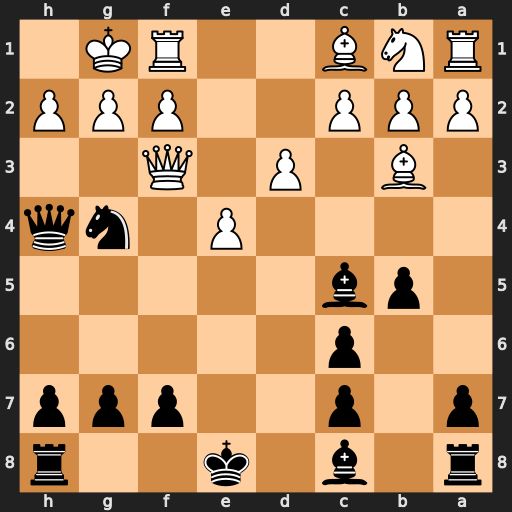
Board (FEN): r1b1k2r/p1p2ppp/2p5/1pb5/4P1nq/1B1P1Q2/PPP2PPP/RNB2RK1
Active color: b
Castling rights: kq
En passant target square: -
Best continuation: Qxh2#